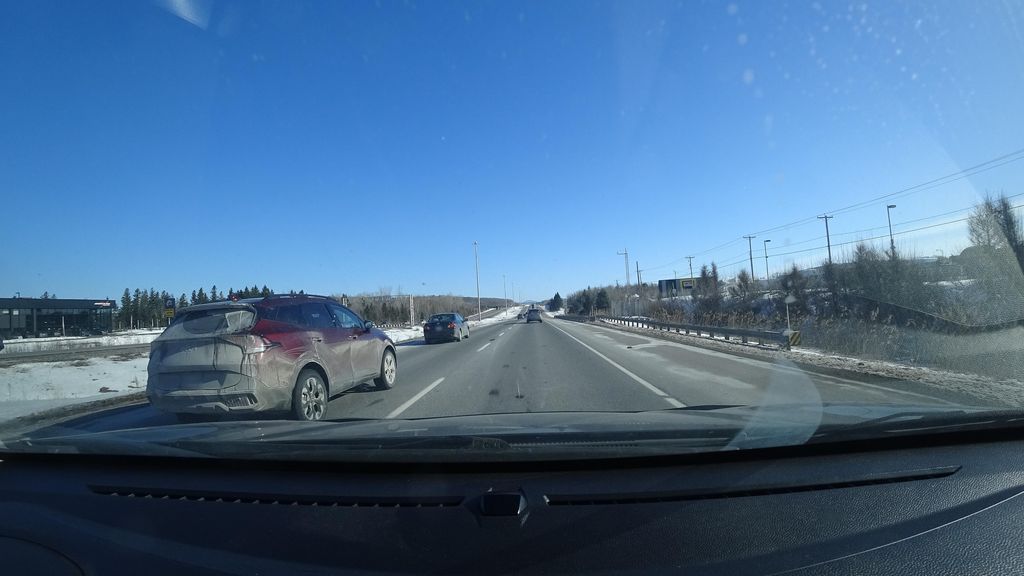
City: quebec_city